Interaction volume radius: 10 \u00c5
Interaction volume height: 25 \u00c5
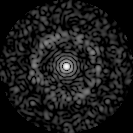
Disorder parameter: 0.8346